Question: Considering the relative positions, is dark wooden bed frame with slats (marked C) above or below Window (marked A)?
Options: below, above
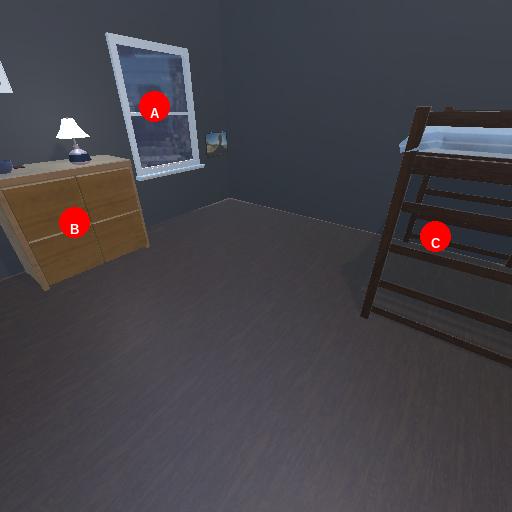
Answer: below